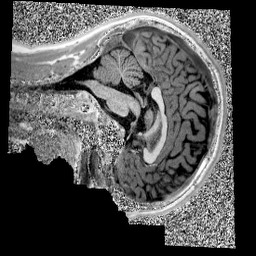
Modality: UNIT1
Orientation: sagittal
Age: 11
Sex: male
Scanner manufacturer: siemens
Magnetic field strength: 3 T
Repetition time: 4 s
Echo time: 0.00299 s